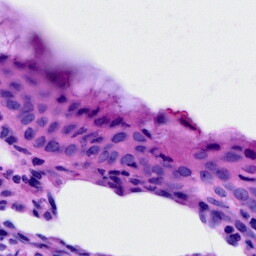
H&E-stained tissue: Cervix